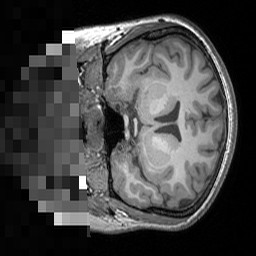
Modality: T1w
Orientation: coronal
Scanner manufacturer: siemens
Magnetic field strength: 3 T
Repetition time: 1.5 s
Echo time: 0.00291 s